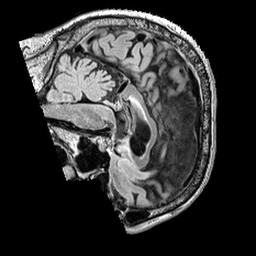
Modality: FLAIR
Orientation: sagittal
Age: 64
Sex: male
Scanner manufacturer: siemens
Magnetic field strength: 3 T
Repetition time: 5 s
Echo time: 0.387 s